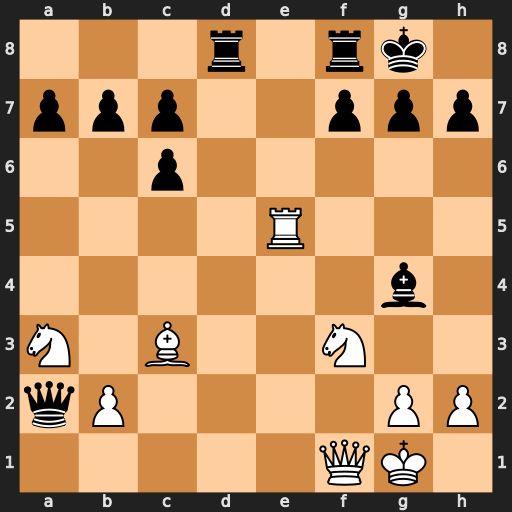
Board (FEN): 3r1rk1/ppp2ppp/2p5/4R3/6b1/N1B2N2/qP4PP/5QK1
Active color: w
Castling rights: -
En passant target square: -
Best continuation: Rg5 f6 Rxg4